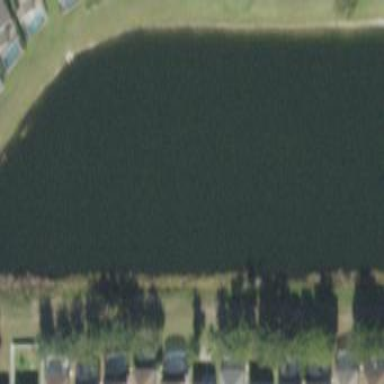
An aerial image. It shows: Pond surrounded by natural water.